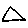
Label: triangle